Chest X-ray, AP view. Patient: 60 years old, sex F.
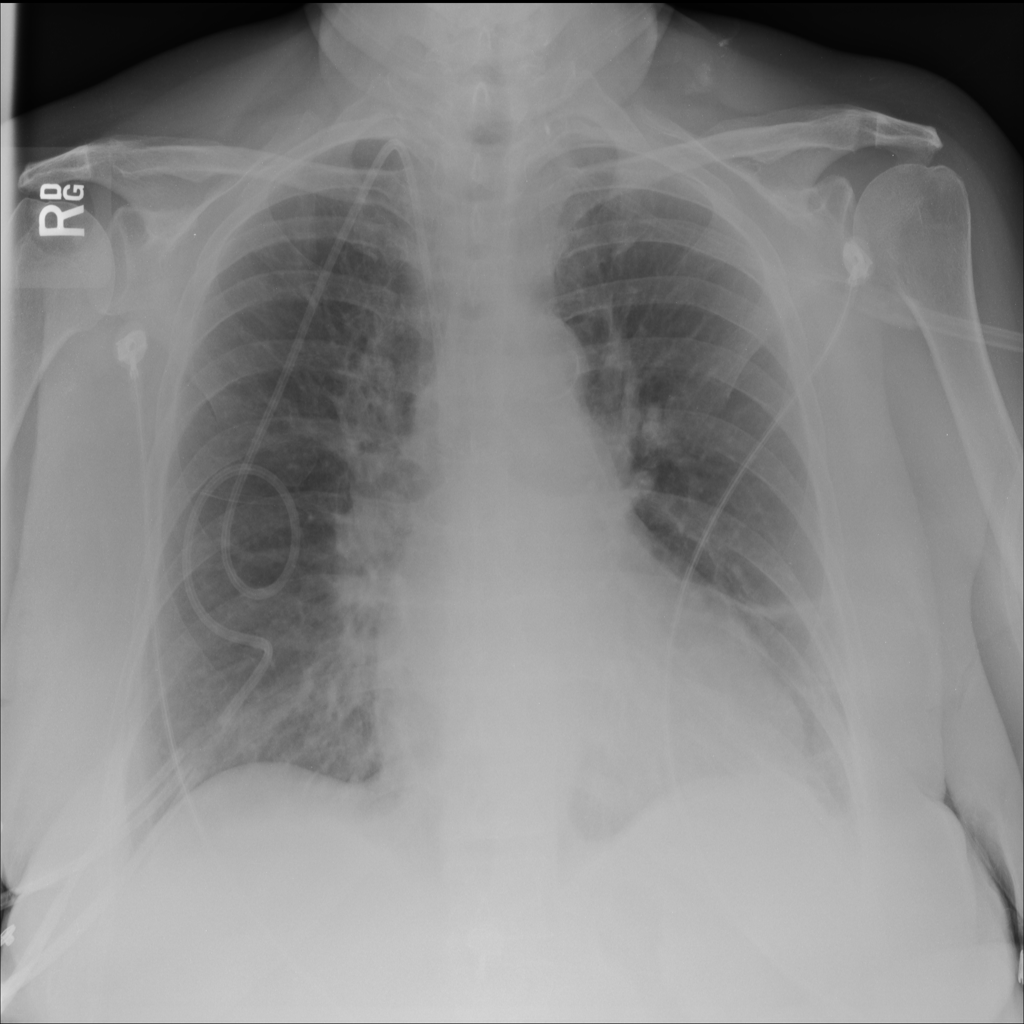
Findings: Atelectasis